Question: I am trying to get the following in sql 2008.

Here is my logic :
Table 1 is source table.
IF match (domain & company & country) with Table 2 -> will update the price
Else
if match (domain) with Table 3 -> will update the price
else if match (domain) with Table 2 -> will update the price
else if match (company & country) with Table 2 -> will update the price
If match one of the above condition, will update the price in the source table.
How should i loop the source table ?
There may be a lot records in source table.
Thanks in advance.
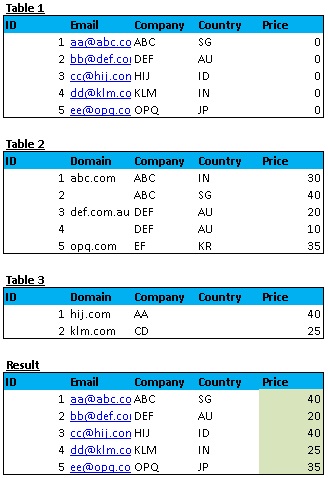
Answer: Something like this should do it I think:
'''
UPDATE T1
SET Price = CASE
WHEN T2.Id IS NOT NULL THEN T2.Price
WHEN T3.Id IS NOT NULL THEN T3.Price
WHEN T22.Id IS NOT NULL THEN T22.Price
ELSE T1.Price END
FROM [Table 1] T1
LEFT
JOIN [Table 2] T2
ON T1.Company = T2.Company
AND T1.Country = T2.Country
AND SUBSTRING(T1.Email, CHARINDEX('@', T1.Email) + 1, LEN(T1.Email)) = T2.Domain
LEFT
JOIN [Table 3] T3
ON SUBSTRING(T1.Email, CHARINDEX('@', T1.Email) + 1, LEN(T1.Email)) = T3.Domain
LEFT
JOIN [Table 2] T22
ON T1.Company = T2.Company
AND T1.Country = T2.Country
'''